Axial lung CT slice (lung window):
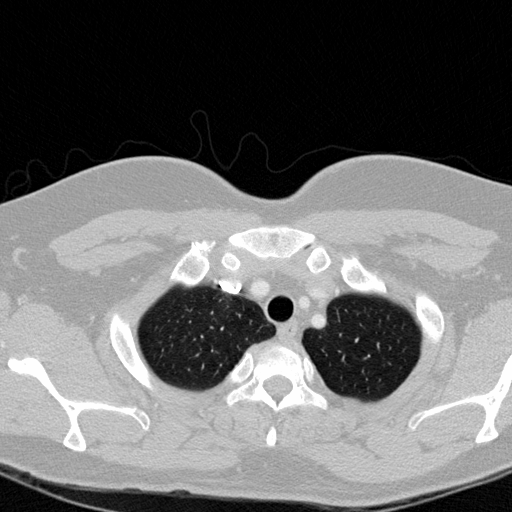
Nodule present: no